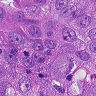
Metastatic tissue present: yes